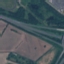
Land use / land cover: Highway